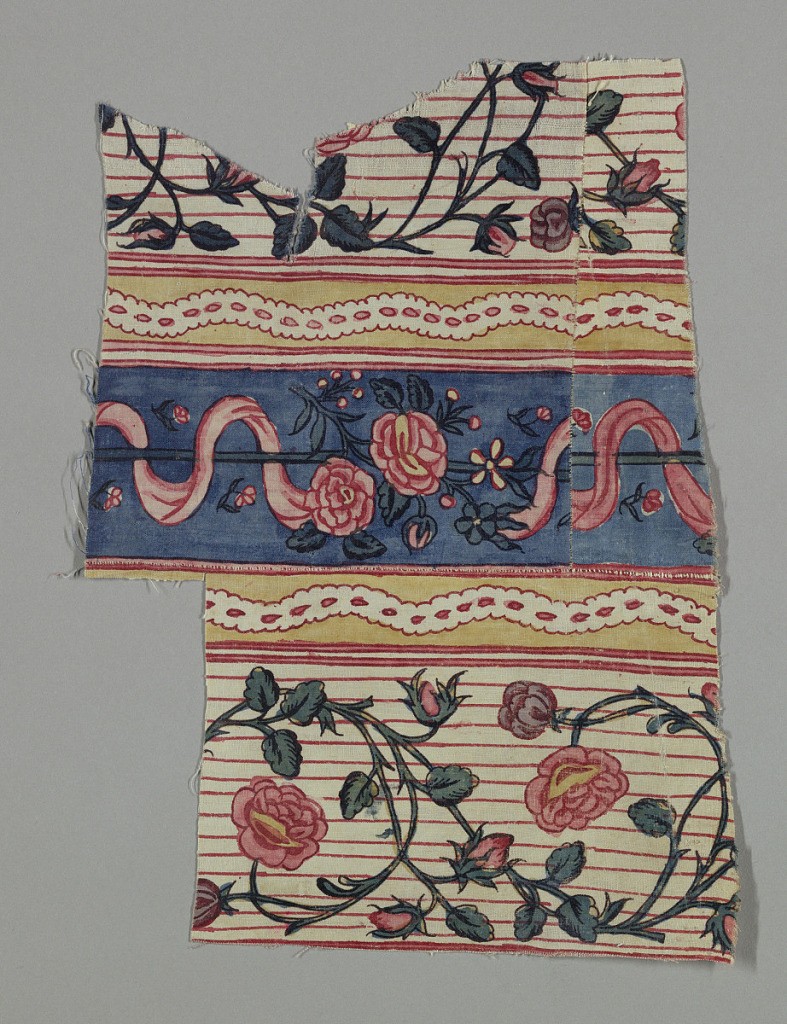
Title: Chintz fragment
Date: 1750–1800
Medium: cotton Technique: mordant for 2 reds and purple applied by pen and brush; madder dyed; blue applied (probably by immersion) over resist; chintz on plain weave
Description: Stripes of roses and ribbons on different background. Three pieces sewn together.